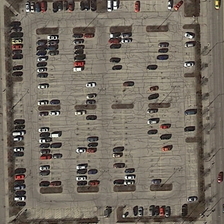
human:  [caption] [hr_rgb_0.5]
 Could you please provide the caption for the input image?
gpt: many cars are parked in a parking lot .

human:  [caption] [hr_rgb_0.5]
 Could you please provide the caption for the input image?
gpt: many cars are parked in a parking lot .

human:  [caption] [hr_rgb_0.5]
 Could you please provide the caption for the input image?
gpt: many cars are parked in a parking lot .

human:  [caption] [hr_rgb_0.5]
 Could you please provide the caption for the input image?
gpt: many cars are parked in a parking lot .

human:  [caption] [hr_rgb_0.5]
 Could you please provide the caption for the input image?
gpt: many cars are parked in a parking lot .